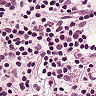
Metastatic tissue present: no